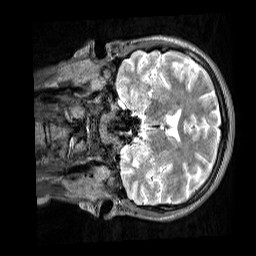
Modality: T2w
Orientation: coronal
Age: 29
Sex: female
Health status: healthy
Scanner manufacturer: siemens
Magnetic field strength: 3 T
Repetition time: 3.2 s
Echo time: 0.568 s